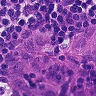
Metastatic tissue present: yes